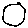
Label: circle